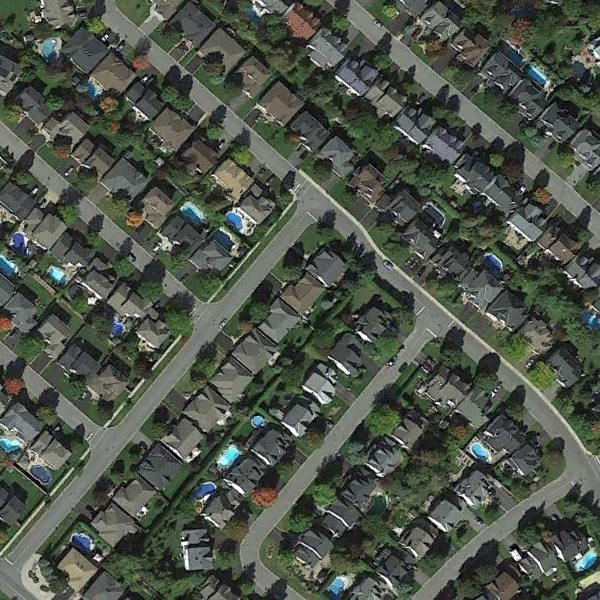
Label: DenseResidential